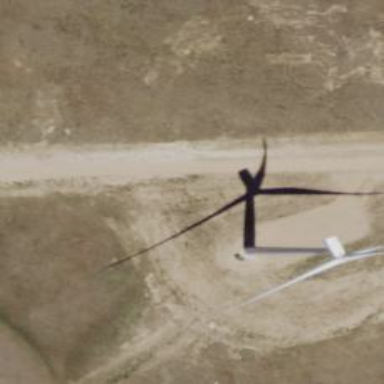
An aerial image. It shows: Wind generator using horizontal axis wind turbines.